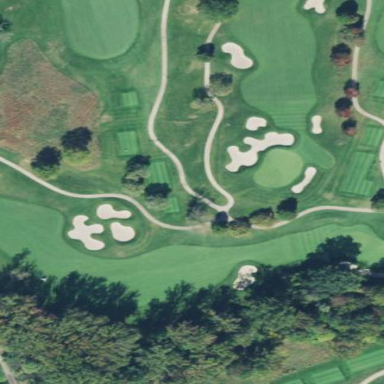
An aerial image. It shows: Golf fairway surrounded by grass.